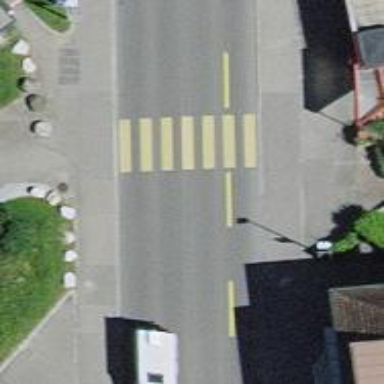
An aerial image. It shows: Footway crossing.